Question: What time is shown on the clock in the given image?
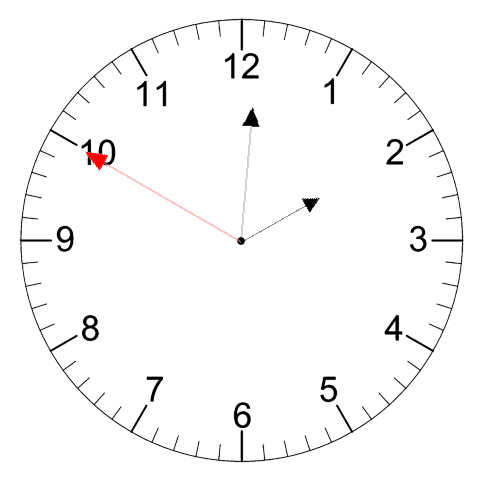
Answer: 02:00:50